Interaction volume radius: 10 \u00c5
Interaction volume height: 25 \u00c5
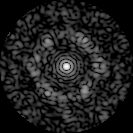
Disorder parameter: 0.7495